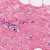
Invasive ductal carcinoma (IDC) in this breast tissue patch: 0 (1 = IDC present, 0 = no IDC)